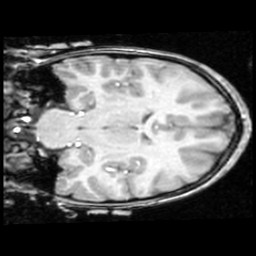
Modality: T1w
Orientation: coronal
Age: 11
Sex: female
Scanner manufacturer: ge
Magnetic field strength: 1.5 T
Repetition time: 0.03333 s
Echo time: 0.008 s